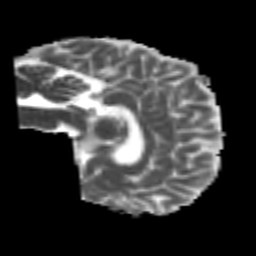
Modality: MD
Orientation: sagittal
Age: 22
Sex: male
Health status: healthy
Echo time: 0.074 s